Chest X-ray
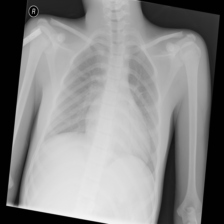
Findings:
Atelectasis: negative
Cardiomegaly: negative
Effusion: negative
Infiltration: positive
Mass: negative
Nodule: negative
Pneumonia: negative
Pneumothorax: negative
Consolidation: negative
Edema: negative
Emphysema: negative
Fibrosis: negative
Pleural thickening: negative
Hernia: negative